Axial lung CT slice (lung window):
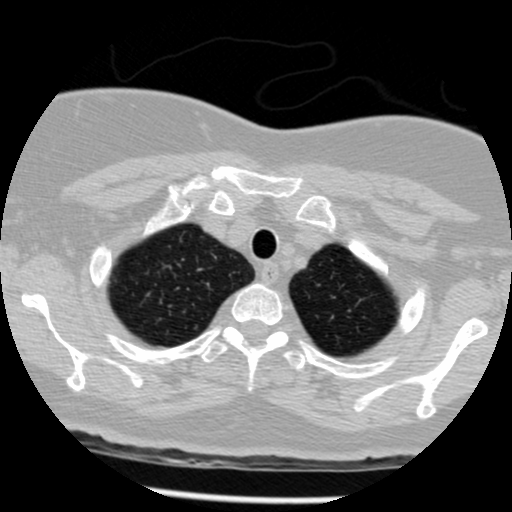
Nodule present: no